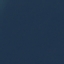
Label: SeaLake